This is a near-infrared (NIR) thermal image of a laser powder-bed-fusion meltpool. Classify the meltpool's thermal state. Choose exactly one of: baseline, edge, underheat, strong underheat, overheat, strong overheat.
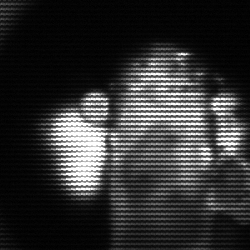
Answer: strong underheat